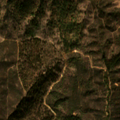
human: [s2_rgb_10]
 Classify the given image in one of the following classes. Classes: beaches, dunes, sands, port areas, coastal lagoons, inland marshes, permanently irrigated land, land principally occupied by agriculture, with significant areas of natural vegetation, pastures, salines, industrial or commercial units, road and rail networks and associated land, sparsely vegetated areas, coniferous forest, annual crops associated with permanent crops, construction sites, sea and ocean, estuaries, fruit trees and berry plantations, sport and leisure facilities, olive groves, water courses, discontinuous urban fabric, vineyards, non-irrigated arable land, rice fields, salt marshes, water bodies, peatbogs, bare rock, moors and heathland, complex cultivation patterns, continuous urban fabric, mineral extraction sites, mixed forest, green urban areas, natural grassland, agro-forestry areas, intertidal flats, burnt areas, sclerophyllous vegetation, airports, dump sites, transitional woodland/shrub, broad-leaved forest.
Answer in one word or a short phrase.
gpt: olive groves, agro-forestry areas, broad-leaved forest, moors and heathland, transitional woodland/shrub